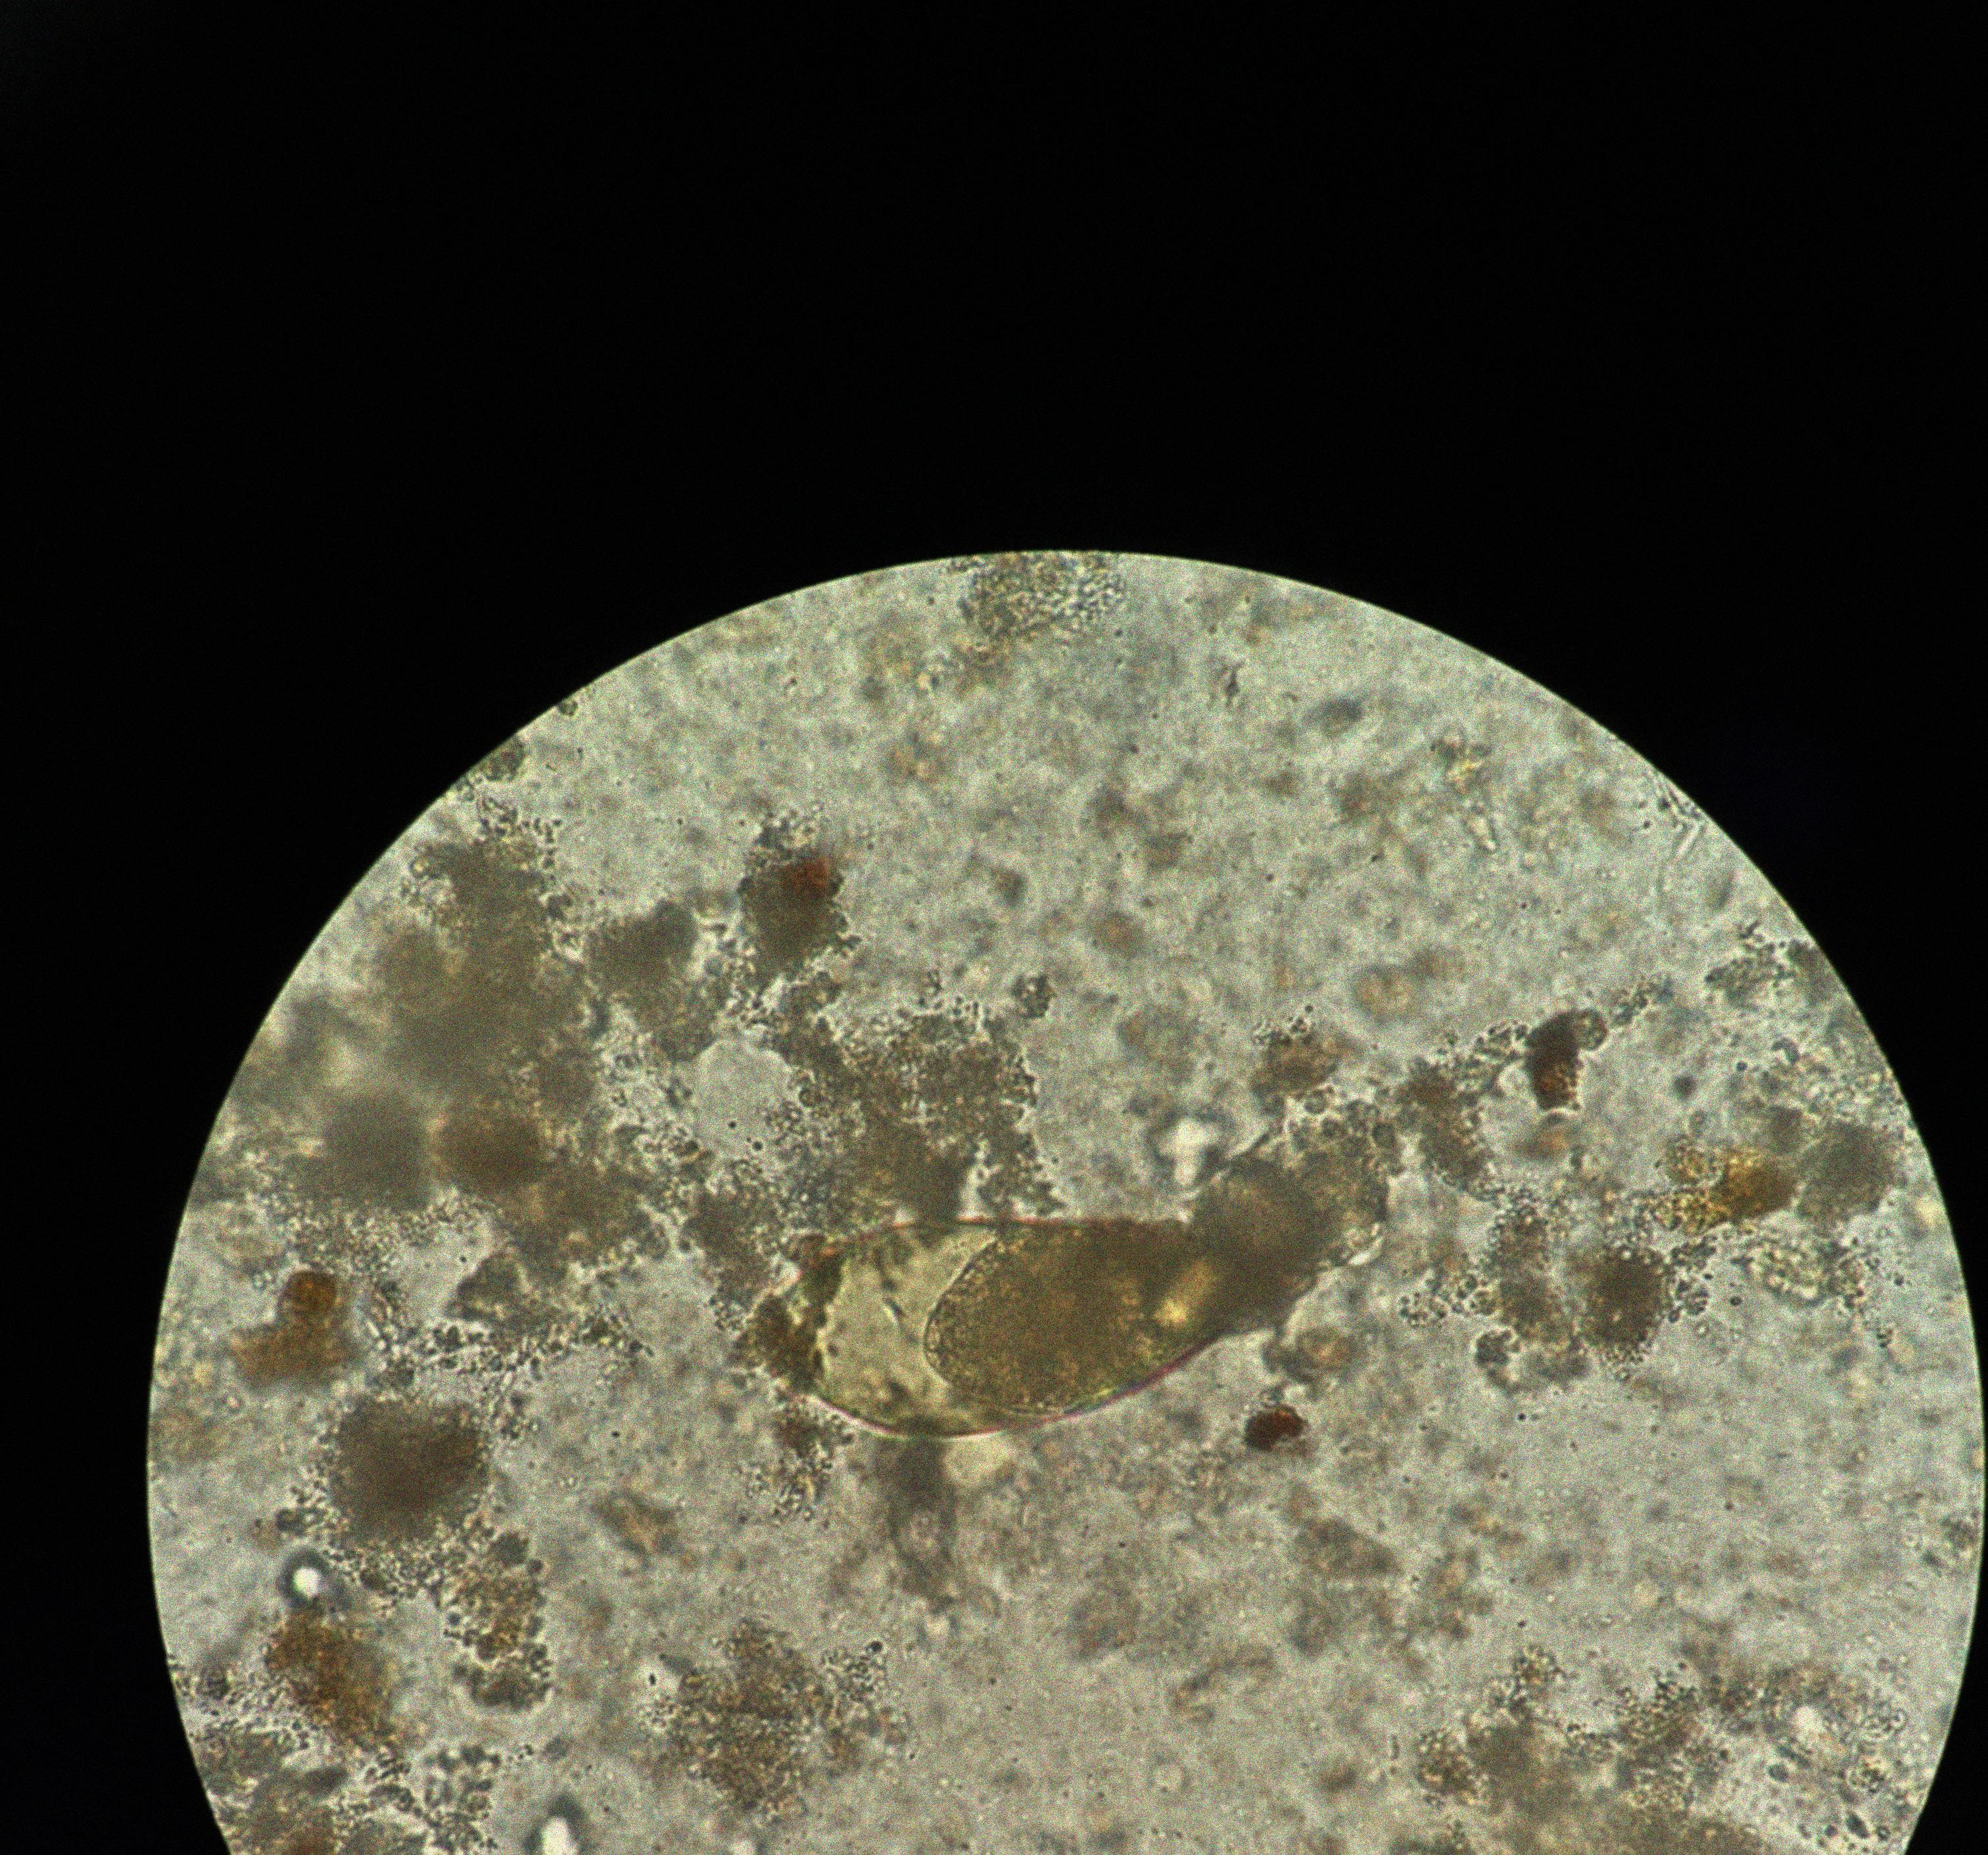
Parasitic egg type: Fasciolopsis buski